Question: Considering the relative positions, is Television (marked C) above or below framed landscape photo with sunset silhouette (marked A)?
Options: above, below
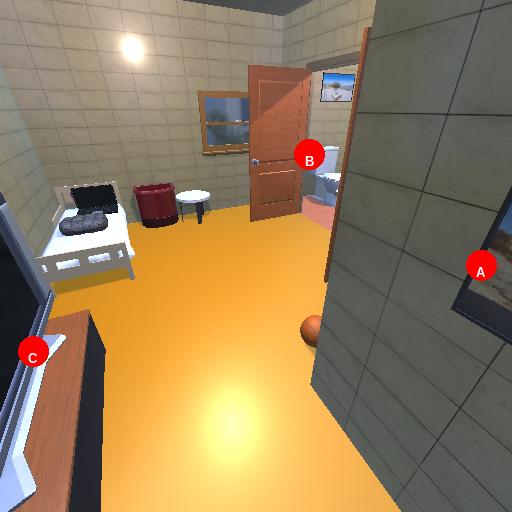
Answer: above